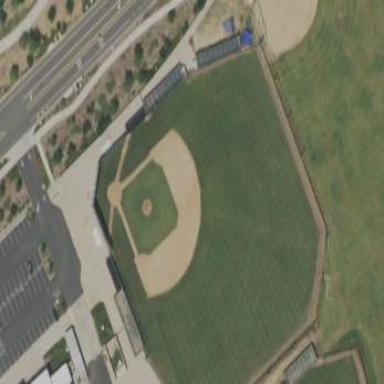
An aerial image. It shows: Baseball pitch for leisure and sports activities.